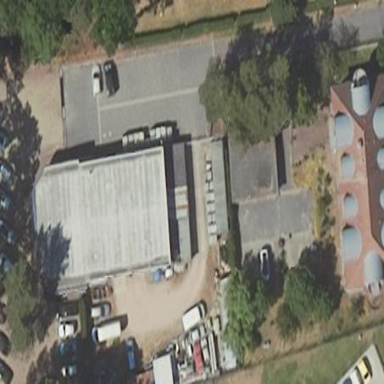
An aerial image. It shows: Building that houses car shop.